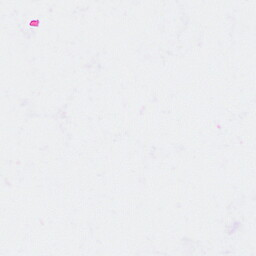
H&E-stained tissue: Breast